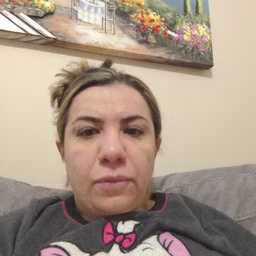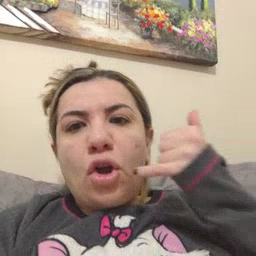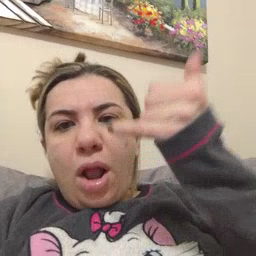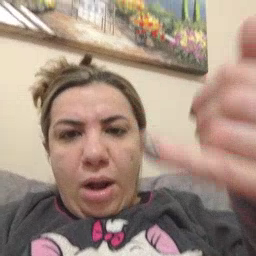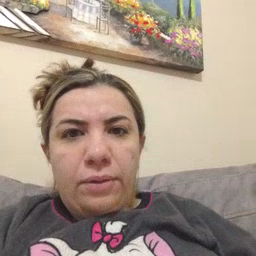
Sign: callonphone